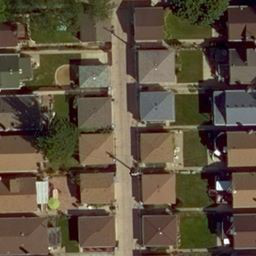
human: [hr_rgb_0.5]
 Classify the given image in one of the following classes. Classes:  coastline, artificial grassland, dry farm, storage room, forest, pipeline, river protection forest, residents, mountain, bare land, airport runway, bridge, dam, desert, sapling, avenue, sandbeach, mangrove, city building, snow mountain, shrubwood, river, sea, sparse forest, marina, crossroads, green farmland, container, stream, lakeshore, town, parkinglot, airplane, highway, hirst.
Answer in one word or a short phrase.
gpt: residents